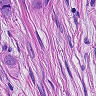
Metastatic tissue present: yes